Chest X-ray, PA view. Patient: 59 years old, sex F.
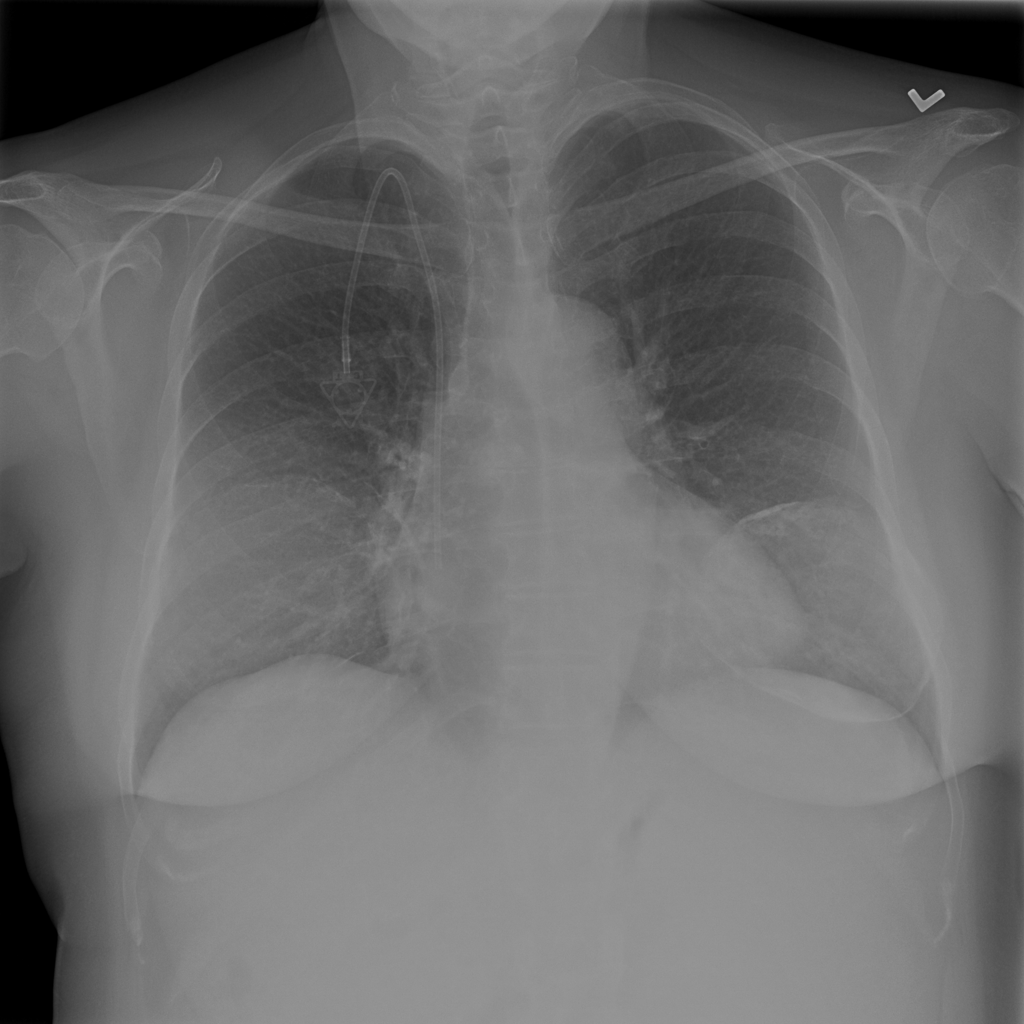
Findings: No Finding